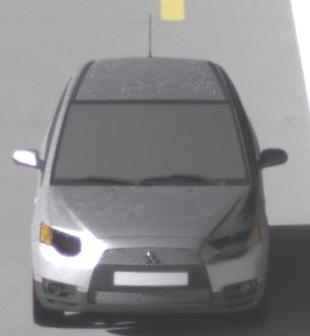
Make: Mitsubishi
Model: Colt 1.1
Detailed model: Colt (VI)
Model produced from: 2008/11
Model produced until: 2010/10
Doors: 3
Color: white
Road condition: dry road
Daytime: morning or afternoon
Contrast: high contrast